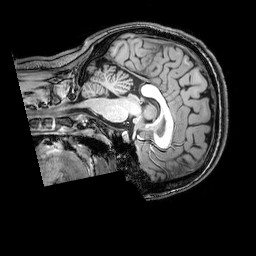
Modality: T1w
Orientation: sagittal
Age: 31
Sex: female
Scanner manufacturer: philips
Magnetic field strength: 3 T
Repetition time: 0.008113 s
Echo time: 0.003709 s